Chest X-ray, PA view. Patient: 49 years old, sex M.
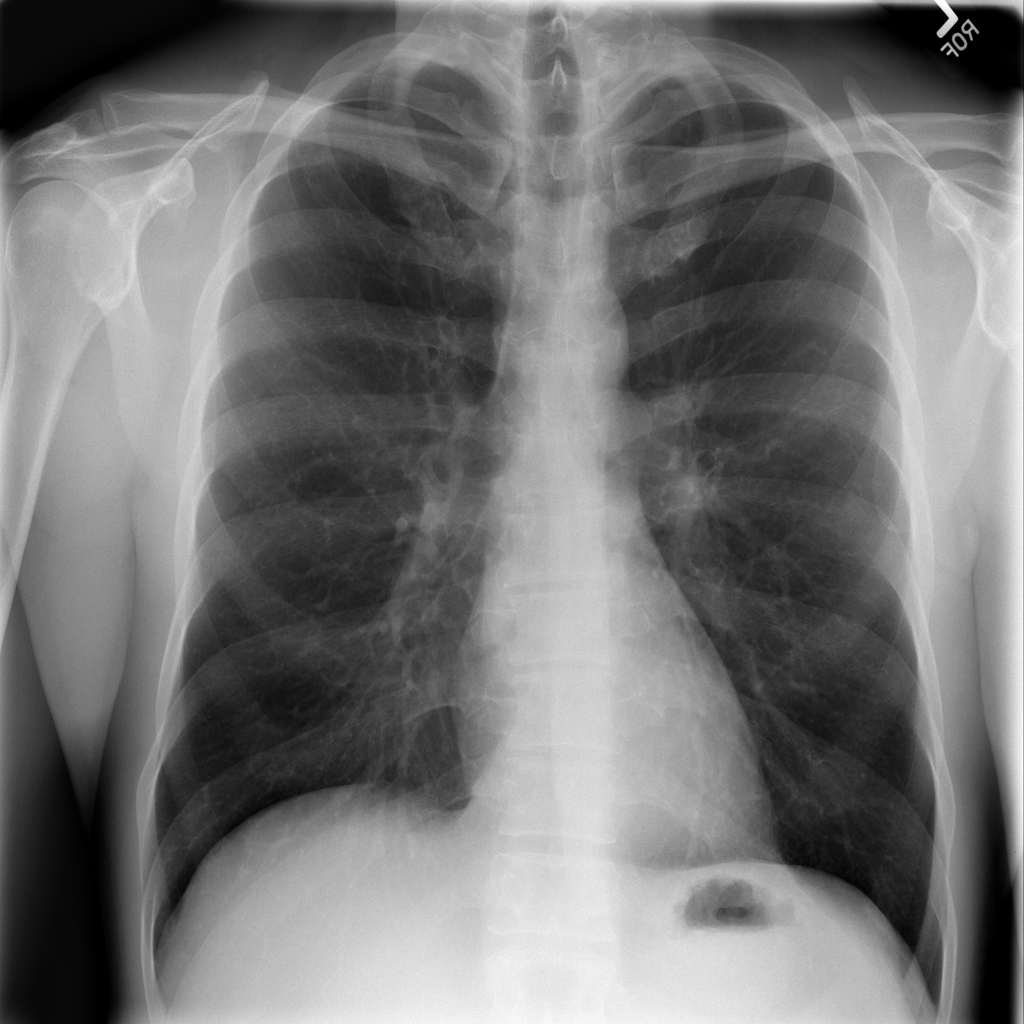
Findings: No Finding